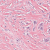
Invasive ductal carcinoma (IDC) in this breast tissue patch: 1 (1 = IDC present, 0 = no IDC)